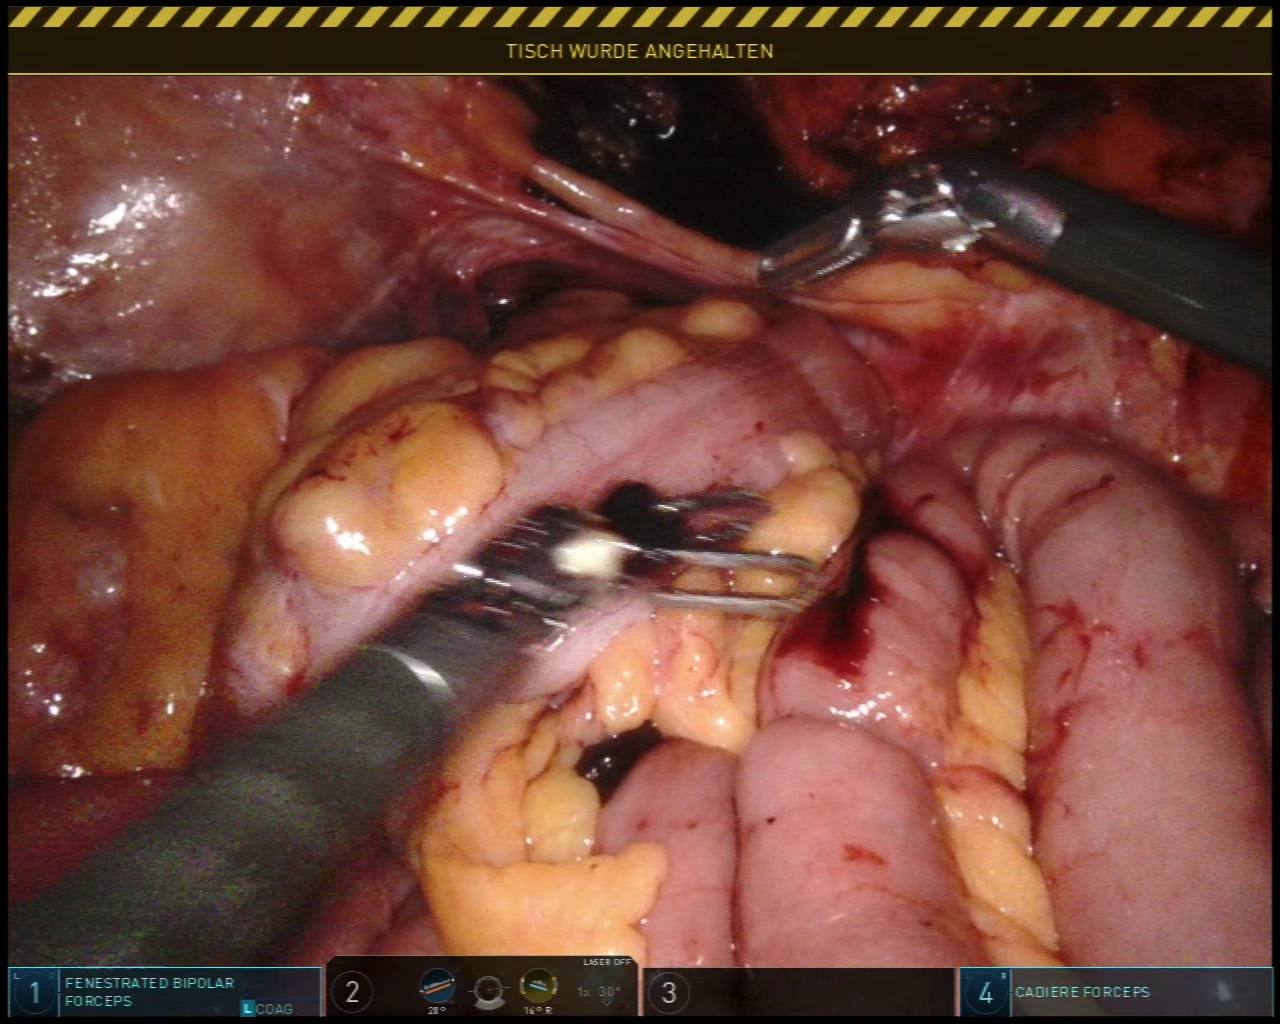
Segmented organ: colon
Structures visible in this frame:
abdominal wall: yes
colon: yes
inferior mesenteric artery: no
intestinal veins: no
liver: no
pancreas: no
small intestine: yes
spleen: no
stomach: no
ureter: no
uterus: no
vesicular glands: no